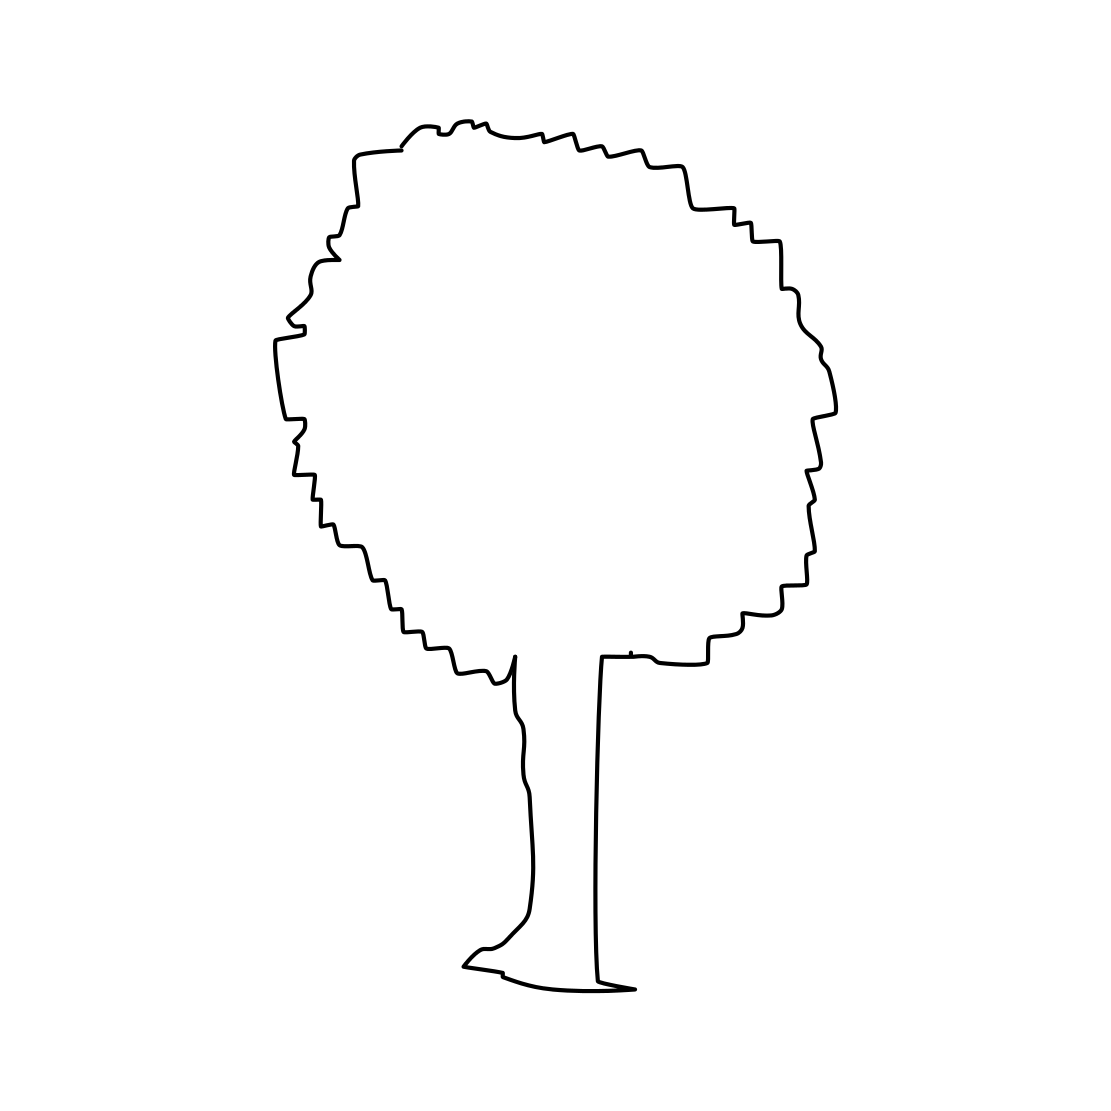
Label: tree